Question: I'm currently producing a JavaScript driven mathematics package, which focuses on to various but I've run into a problem that I'm struggling to solve.
More on this problem later, but first some background for you.
The program is designed to select a completely within a given range and then automatically work out that number's relevant ; for example:
'0.097027' '9, 7, 0, 2, 7'
---
Here is a screenshot of what I have produced to give you a visual representation:

As you can see, once the user has selected their number, they are then given the opportunity to click on four separate to view their random number presented to 1, 2, 3 and 4 S.Fs respectively.
For each S.F (1-4) the random number is , and to and a scale below gives the user a more visual presentation to show why the SF value has been chosen by the program.
I've already written the vast majority of the code for this and tested it and so far the numbers are coming out how I'm expecting them to.
In the example I've given '(0.097027)'; as you can see on the image I've included, the data for 4 S.F is absolutely correct and outputted accurately.
When I click on to the button, I'd expect to see the following:
'0.097027' '0.0970'
However, what I'm actually getting is:
'0.097027' '0.097'
The program hasn't displayed the additional zero. This is a perfect example of a number in my program ending in a zero and in this case the zero is really significant and must be displayed.
---
The data is usually correct but there appears to be an issue with outputting significant zeros at the right time. I've researched the 'toFixed(x)' method and if I assign 'toFixed(4)' I get the correct required output, but because my numbers are generated randomly each time, they can range from a length of 5 figures, e.g. '89.404' up to > 10, e.g. '0.000020615.
'toFixed' 'toFixed(n)'
Here are key excerpts from my current solution for your consideration:
'''
function generateNum() {
do {
genNumber = Math.random() * Math.pow (10, randomRange(-5, 5));
//Round
genNumber = roundToNSF(genNumber, 5, 0);
// This number must contain >1 digit which is 1 to 9 inclusive otherwise we may have e.g. 100. Rounding 100
}
while (!countNonZero(genNumber) || genNumber < 1E-05 || genNumber == 0);
//Round
genNumber = roundToNSF(genNumber, 5, 0);
genNumber = String(genNumber);
genNumber = Number(genNumber);
}
//----------------------------------------------------------------------------
function randomRange(min, max) {
/**
* Returns a random integer between min (inclusive) and max (inclusive)
* Using Math.round() will give you a non-uniform distribution!
*/
return Math.floor(Math.random() * (max - min + 1)) + min;
}
//---------------------------------------------------------------------------
//Click SF3 Button to reveal the data
function showSF3() {
//Remove any CSS properties on the buttons from previous use
removeButtonCSS();
document.getElementById('SFRounded').style.display = "block";
document.getElementById('scale').style.display = "block";
document.getElementById("SF3").className = document.getElementById("SF3").className + "buttonClick"; // this removes the blue border class
//Clear text
deleteRounded();
deleteScale();
//Run calculation
calculateAnswer();
//alert(genNumber.toFixed(4));
for (i = 3; i < 4; i++)
{
//Add The new data
sfRoundedTextBlock = document.getElementById('SFRounded');
//alert(downArray[i].toFixed(4));
//Data output to HTML.
sfRoundedTextBlock.innerHTML = sfRoundedTextBlock.innerHTML + '<p><strong>Number: </strong></br>' + String(genNumber) +
'</br>' + '<strong>Rounded down to ' + i + ' SF:</br></strong>' + downArray[i] + '</br>' +
'<strong>Rounded up to ' + i + ' SF:</br></strong>' + upArray[i] + '</br><strong>Rounded off to ' + i + ' SF:</br></strong>'
+ roundedArray[i] + '</br>' + '(See the scale below for why we choose <strong>' + roundedArray[i] + '</strong> as the rounded off value.)</p>';
}
}
//----------------------------------------------------------------------
var roundedArray = [];
var upArray = [];
var downArray = [];
var temp;
function calculateAnswer() {
//Clear Arrays
roundedArray = [];
upArray = [];
downArray = [];
// Work out the answer:
for (i = 0; i < 4; i++) {
var nSF = i + 1;
// Round OFF ...
temp = roundToNSF(genNumber, nSF, 0);
// We actually have to do this twice ...
roundedArray[nSF] = roundToNSF(temp, nSF, 0);
// Round UP ...
upArray[nSF] = roundToNSF(genNumber, nSF, 1);
// Round DOWN ...
downArray[nSF] = roundToNSF(genNumber, nSF, -1);
// e.g. x = 0.0098 rounded to 1SF is 0.010 initially (take the log of 0.0098 and try it!).
};
};
//-------------------------------------------------------------------------
//Globals
var aNumber;
var digits;
var way;
function roundToNSF(aNumber, digits, way){
// Round a number to n significant figures (can use roundToNDP provided we know how many decimal places):
if (way == undefined) { way = 0; }; // default is round off
if (aNumber !=0) {
if (aNumber > 0)
{
z = log10(aNumber);
}
else
{
z = log10(-aNumber);
};
z = Math.floor(z);
var nDP = digits - z - 1; // Rounding to nDP decimal places is equivalent to rounding to digits significant figures ...
var roundedNumber = roundToNDP(aNumber, nDP, way);
}
else {
roundedNumber = aNumber; // Number is zero ...
};
return Number(roundedNumber);
};
//---------------------------------------------------------------------------------
'''
---
I'm still continuing to try and find a solution for this problem and an approach I have recently taken is to convert my randomly generated number into a searchable string variable and then use the 'indexOf(".")' command to find the position of the .
Then I've searched through my number, starting from the position of the dp to find the first instance of a significant, non-zero number [1-9].
'''
var genNumber = 0.097027;
var rString = String(genNumber);
var positionofDP = rString.indexOf(".");
var regexp = /[1-9]/;
var positionofNonZero = Number(rString.search(regexp, positionofDP)); // Output would be '5'
'''
I have then been able to target my search further, to determine whether my first significant number has any 'problematic' zeros in the immediate digits after it.
If there are any, then I set a Boolean variable to 'true' and then in a separate function create further text strings of my rounded off/down/up numbers, so I can then physically choose to add a '0' on to the end of the existing numerical characters.
This approach does work for me in isolated cases, but with my random number length ranging from 5-12 digits long, it still isn't dealing with all scenarios.
Maybe I need to create a dynamic 'toFixed(i)' function? Any ideas would be greatly welcomed.
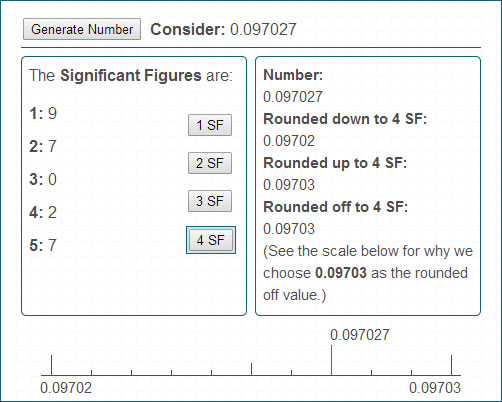
Answer: I've gone away again and I think I have now finally managed solve my initial problem.
There was a degree of confusion on my part surrounding when to use 'toFixed' and 'toPrecision'. I had previously attempted to convert my numbers into strings and then subsequently search through each of these to find the decimal point '(".")' and then work out the amount of trailing numbers, in order to then generate the correct 'toFixed' point.
However, this was very hit and miss, given that my random number could be up to 12 digits, so what I've now done is to properly utilise 'toPrecision' instead. For each 'SF button' (1-4) I have used the corresponding 'toPrecision' point, e.g for SF1:
'''
sfRoundedTextBlock.innerHTML = sfRoundedTextBlock.innerHTML + '<p><strong>Number: </strong></br>' + String(genNumber) +
'</br>' + '<strong>Rounded down to ' + i + ' SF:</br></strong>' + downArray[i].toPrecision(1) + '</br>' +
'<strong>Rounded up to ' + i + ' SF:</br></strong>' + upArray[i].toPrecision(1) + '</br><strong>Rounded off to ' + i + ' SF:</br></strong>'
+ roundedArray[i].toPrecision(1) + '</br>' + '(See the scale below for why we choose <strong>' + roundedArray[i].toPrecision(1) + '</strong> as the rounded off value.)</p>';
//Add The new scale data (Rounded Down)
downTextBlock = document.getElementById('down');
document.getElementById("down").innerHTML = String(downArray[i].toPrecision(1));
//Add The new scale data (Rounded Up)
upTextBlock = document.getElementById('up');
document.getElementById("up").innerHTML = String(upArray[i].toPrecision(1));
'''
This was now giving me accurate results on every occasion, but there was still one hurdle left to jump. Occasionally I would reach a random scenario where would have to be included in my outputted answer, e.g. '21819' rounded down to 1 SF, would read out at '2e+4' instead of '20000'.
To combat this I setup my up, down and rounded figures into searchable strings, and then looked through these to find any illegal/scientific characters [a-z]. If I found any, I executed a slightly different version of my output which made use of 'parseFloat', which stripped out the scientific notation and displayed the correct figures:
'''
//Convert Up, Down and Rounded into Strings based on their precision
var upString = String(upArray[i].toPrecision(1));
var downString = String(downArray[i].toPrecision(1));
var roundedString = String(roundedArray[i].toPrecision(1));
//Set up a regexp to search for characters [a-z], i.e. non-numeric
var regexp = /[a-z]/g;
//Search the up, down and rounded strings for non-numeric characters
var upResult = upString.match(regexp);
var downResult = downString.match(regexp);
var roundedResult = roundedString.match(regexp);
//If any of these strings contain a letter (non-numeric) we need to add in parseFloat to strip away the scientific notation included.
var containsChar = false;
if (upResult != null || downResult != null || roundedResult != null)
{
containsChar = true;
//alert("There is SN included here");
}
//Add The new data
sfRoundedTextBlock = document.getElementById('SFRounded');
if (containsChar == true)
{
sfRoundedTextBlock.innerHTML = sfRoundedTextBlock.innerHTML + '<p><strong>Number: </strong></br>' + String(genNumber) +
'</br>' + '<strong>Rounded down to ' + i + ' SF:</br></strong>' + parseFloat(downArray[i].toPrecision(1)) + '</br>' +
'<strong>Rounded up to ' + i + ' SF:</br></strong>' + parseFloat(upArray[i].toPrecision(1)) + '</br><strong>Rounded off to ' + i + ' SF:</br></strong>'
+ parseFloat(roundedArray[i].toPrecision(1)) + '</br>' + '(See the scale below for why we choose <strong>' + parseFloat(roundedArray[i].toPrecision(1)) + '</strong> as the rounded off value.)</p>';
//Add The new scale data (Rounded Down)
downTextBlock = document.getElementById('down');
document.getElementById("down").innerHTML = String(parseFloat(downArray[i].toPrecision(1)));
//Add The new scale data (Rounded Up)
upTextBlock = document.getElementById('up');
document.getElementById("up").innerHTML = String(parseFloat(upArray[i].toPrecision(1)));
}
'''
Having tested this extensively it seems to be working as hoped.